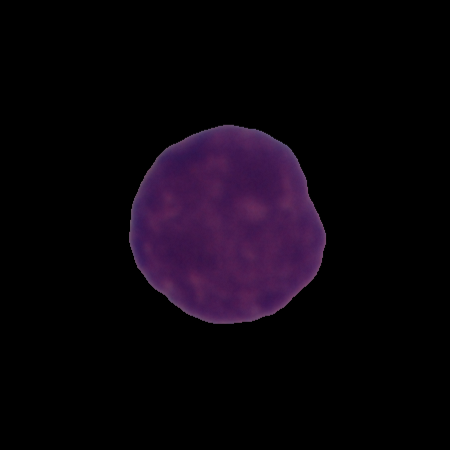
Label: healthy